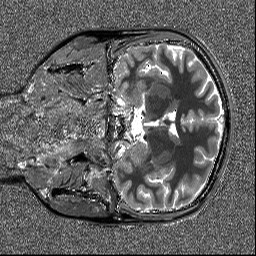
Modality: T1map
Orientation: coronal
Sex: female